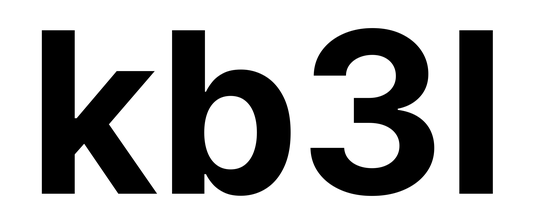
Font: Inter_Bold